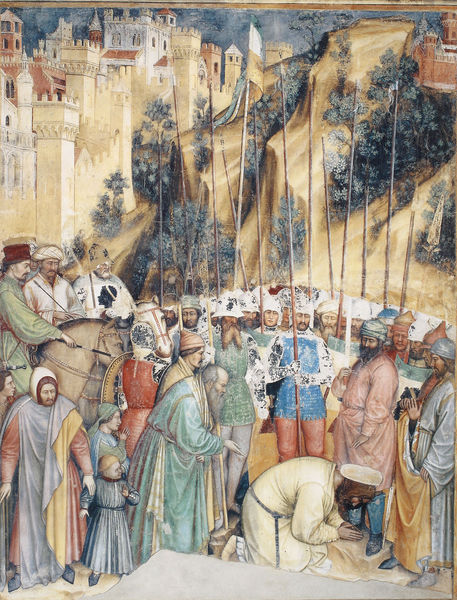
Titel: Cappella di S. Giorgio: Leben Jesu, Marienkrönung, Legende der hll. Georg, Katharina und Lucia
Künstler: Altichiero
Standort: Padua, Capella di S. Giorgio (EU - I - Venetien)
Schlagwörter: berg, felsen, gemälde, umhang, bäume, menschen, stadt, fenster, hut, hüte, köpfe, männer, zeichnung, malerei, bart, bärte, bild, hügel, busch, kind, pferd, pferde, reiter, turm, mauer, soldaten, zinnen, burg, türme, helm, beten, helme, heiligenschein, schwarzer, jesus, kniend, mittelalter, krieger, lanzen, jerusalem, turban, kaputze, turbane, fez